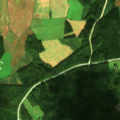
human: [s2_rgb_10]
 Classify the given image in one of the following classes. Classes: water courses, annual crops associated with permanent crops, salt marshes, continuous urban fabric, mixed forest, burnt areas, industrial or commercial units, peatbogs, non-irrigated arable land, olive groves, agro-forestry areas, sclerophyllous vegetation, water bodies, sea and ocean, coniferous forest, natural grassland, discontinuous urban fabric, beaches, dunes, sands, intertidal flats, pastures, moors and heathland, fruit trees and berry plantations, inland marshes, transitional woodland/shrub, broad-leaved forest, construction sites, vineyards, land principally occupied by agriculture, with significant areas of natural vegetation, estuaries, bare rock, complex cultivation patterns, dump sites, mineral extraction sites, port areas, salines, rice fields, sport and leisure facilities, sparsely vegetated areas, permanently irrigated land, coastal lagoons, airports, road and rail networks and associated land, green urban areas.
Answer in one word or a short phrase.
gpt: non-irrigated arable land, land principally occupied by agriculture, with significant areas of natural vegetation, coniferous forest, mixed forest